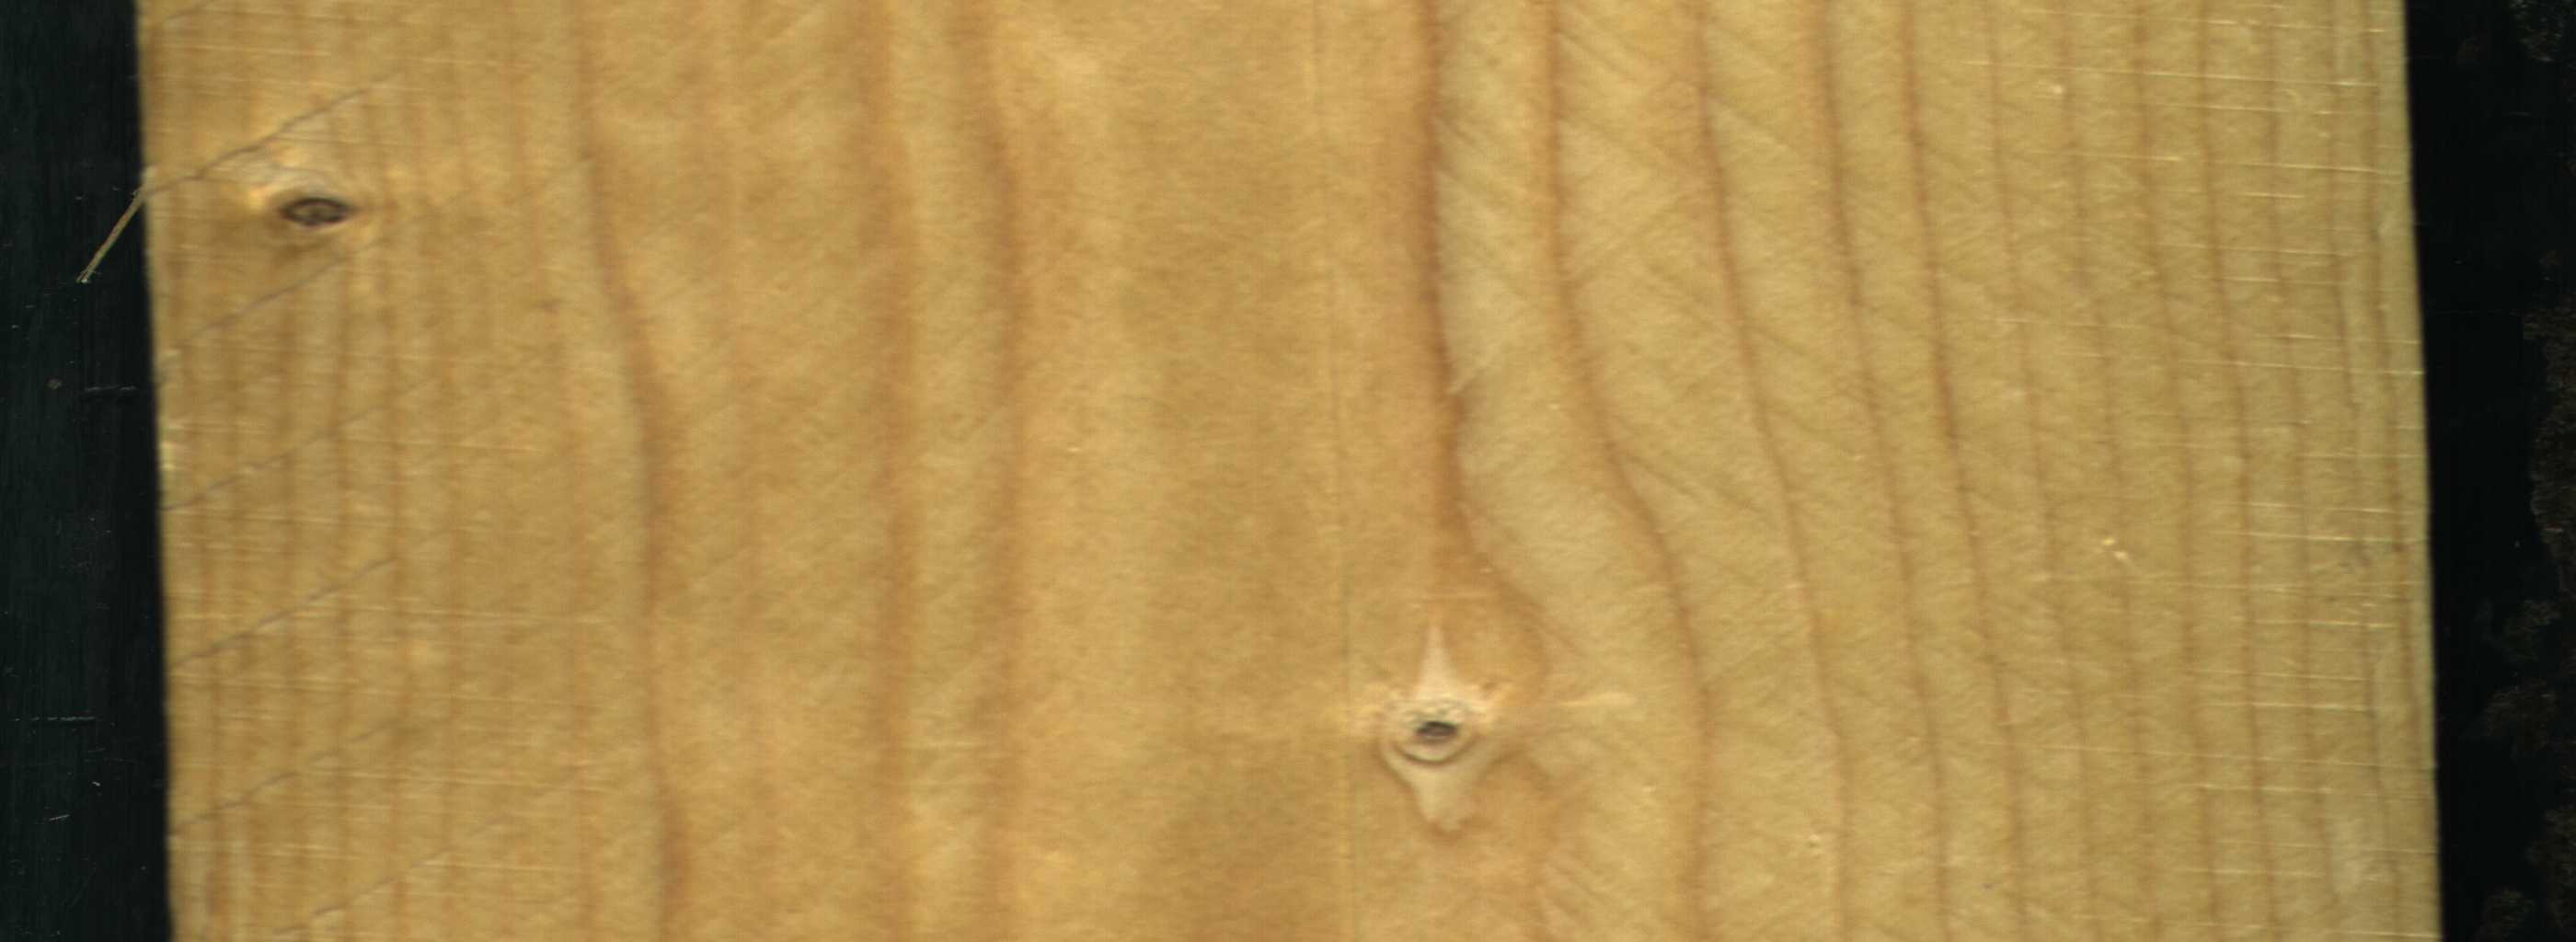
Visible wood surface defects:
Dead_Knot
Live_Knot